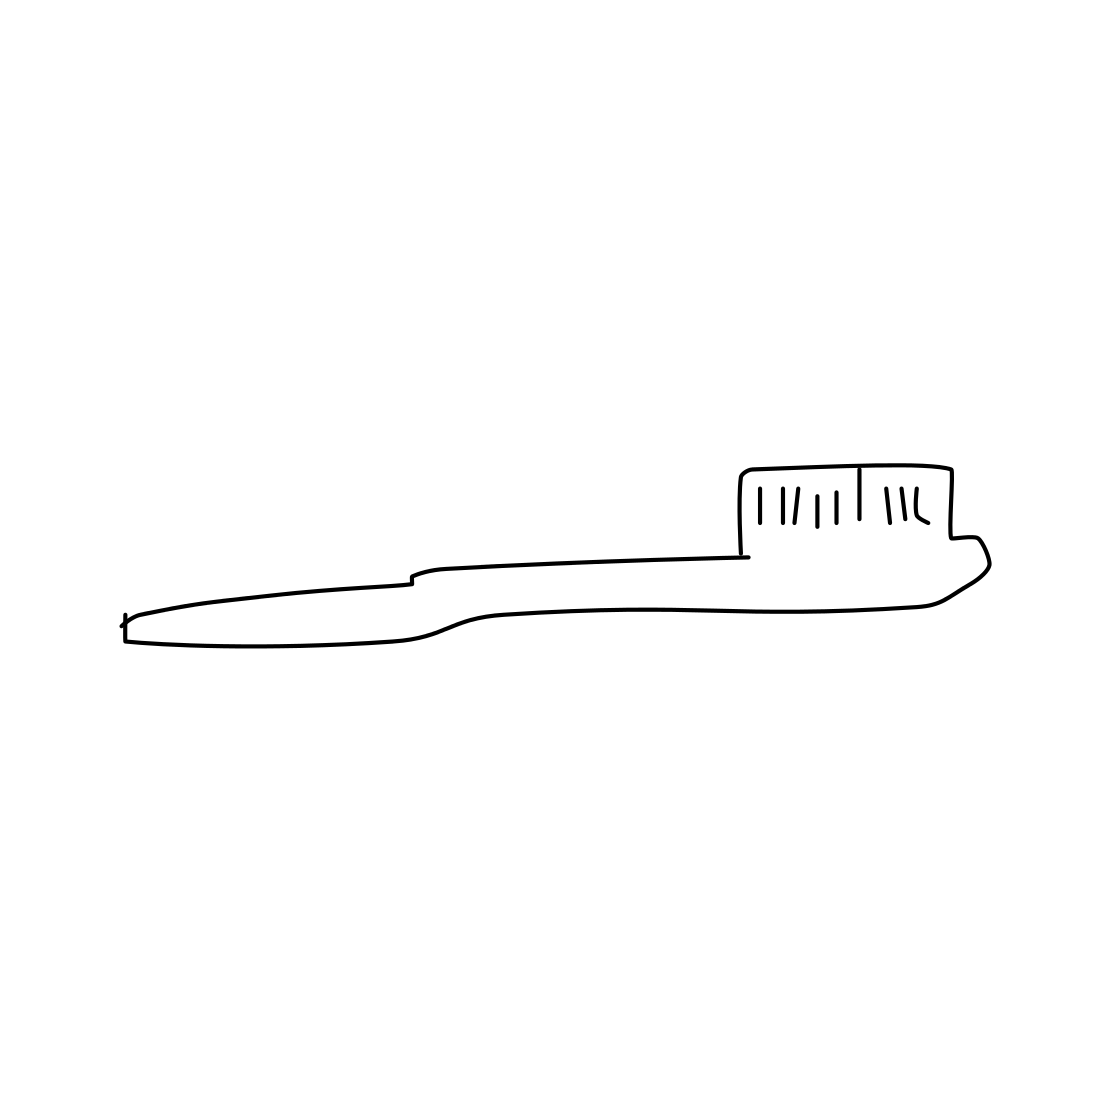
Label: toothbrush